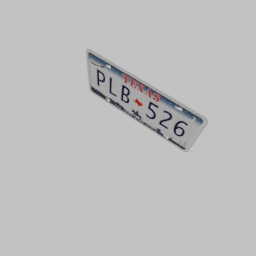
Label: mechanical